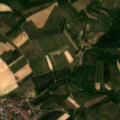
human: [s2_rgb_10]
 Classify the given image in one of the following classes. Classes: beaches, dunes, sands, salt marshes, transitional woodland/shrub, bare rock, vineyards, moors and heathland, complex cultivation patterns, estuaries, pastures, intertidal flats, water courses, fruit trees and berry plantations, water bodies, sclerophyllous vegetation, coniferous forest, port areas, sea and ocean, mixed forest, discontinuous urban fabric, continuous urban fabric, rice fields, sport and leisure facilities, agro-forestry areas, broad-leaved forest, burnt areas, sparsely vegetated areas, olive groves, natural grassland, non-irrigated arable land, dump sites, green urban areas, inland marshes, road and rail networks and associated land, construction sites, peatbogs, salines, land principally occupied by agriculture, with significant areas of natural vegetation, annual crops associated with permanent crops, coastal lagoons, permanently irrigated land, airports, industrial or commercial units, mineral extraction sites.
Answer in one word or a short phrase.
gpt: discontinuous urban fabric, non-irrigated arable land, vineyards, land principally occupied by agriculture, with significant areas of natural vegetation, broad-leaved forest